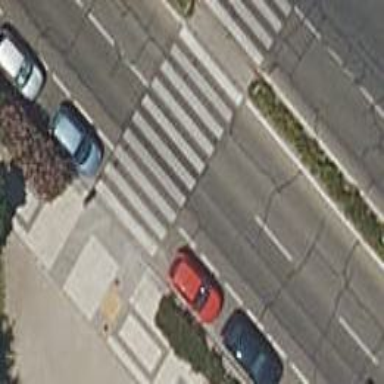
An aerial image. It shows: Unmarked crossing with zebra reference on footway.